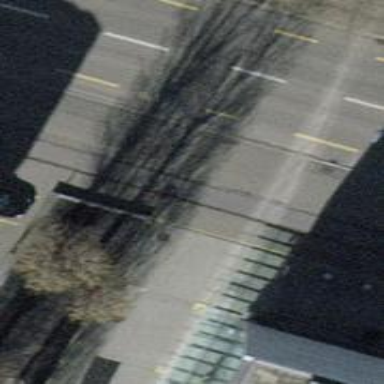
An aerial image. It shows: Asphalt sidewalk.